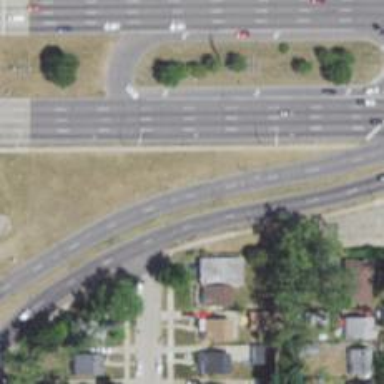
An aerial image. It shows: Trunk link highway.